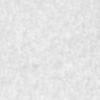
Label: no_change